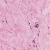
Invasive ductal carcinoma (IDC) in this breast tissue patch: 0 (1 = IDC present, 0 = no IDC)